Question: I'm trying to add a in a cell which already has a in the background.
I put this code in 'configureCell'
'''
UIButton *mail = [[UIButton alloc] initWithFrame:CGRectMake(10, 270, 40, 40)];
[mail setImage:[UIImage imageNamed:@"mail.png"] forState:UIControlStateNormal];
mail.backgroundColor = [UIColor whiteColor];
[mail addTarget:self action:@selector(sendMail) forControlEvents:UIControlEventTouchUpInside];
[cell.contentView addSubview:mail];
'''
It works but the image in the is seems darker

I tried these but it didn't changed anything
'''
mail.alpha = 1;
[cell.contentView bringSubviewToFront:mail];
'''
Does anyone have an explanation for this, and a solution as well.
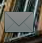
Answer: I had the same problem once and I solved it by setting the button's image for the UIControlStateHighlighted
'''
[mail setImage:[UIImage imageNamed:@"mail.png"] forState:UIControlStateHighlighted];
'''
Hope it works for you